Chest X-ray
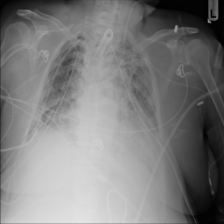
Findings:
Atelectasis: negative
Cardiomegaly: negative
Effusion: negative
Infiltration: negative
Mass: negative
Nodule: negative
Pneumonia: negative
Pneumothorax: negative
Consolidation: negative
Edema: negative
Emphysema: negative
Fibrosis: negative
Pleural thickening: negative
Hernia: negative